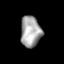
Tissue: lung
Cell type: Epithelial cells
Senescence score: 0.1934
Nuclear area (px): 614
Mean DAPI intensity: 166.547